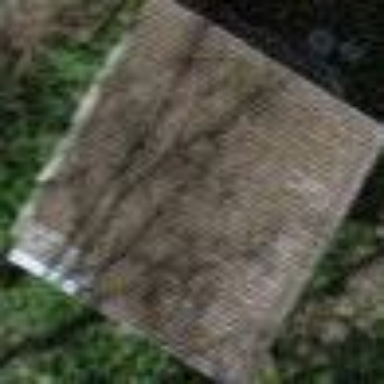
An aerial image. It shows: Shed.